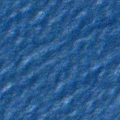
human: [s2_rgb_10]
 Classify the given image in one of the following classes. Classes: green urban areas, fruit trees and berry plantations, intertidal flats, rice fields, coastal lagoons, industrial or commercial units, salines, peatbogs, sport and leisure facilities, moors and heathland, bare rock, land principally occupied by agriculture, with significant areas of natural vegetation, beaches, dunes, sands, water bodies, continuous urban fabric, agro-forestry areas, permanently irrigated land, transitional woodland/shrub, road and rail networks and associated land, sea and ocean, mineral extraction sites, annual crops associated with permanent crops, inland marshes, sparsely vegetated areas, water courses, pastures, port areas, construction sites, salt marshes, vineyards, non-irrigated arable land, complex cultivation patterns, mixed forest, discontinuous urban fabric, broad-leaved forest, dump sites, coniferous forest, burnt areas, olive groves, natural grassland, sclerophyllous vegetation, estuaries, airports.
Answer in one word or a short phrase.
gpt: sea and ocean